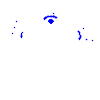
Particle: electron